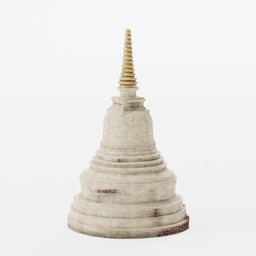
Label: decoration